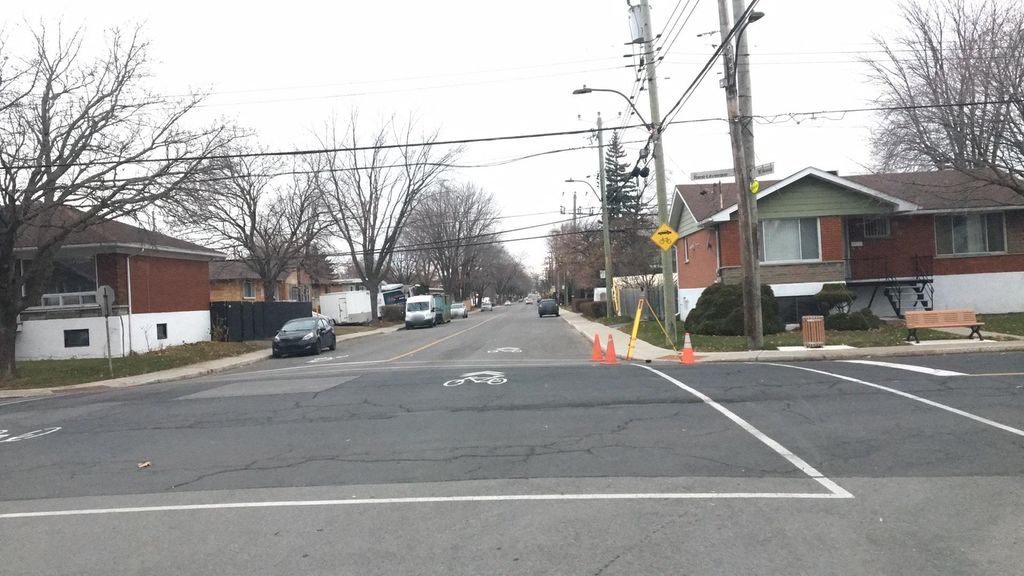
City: montreal